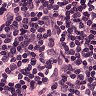
Metastatic tissue present: no